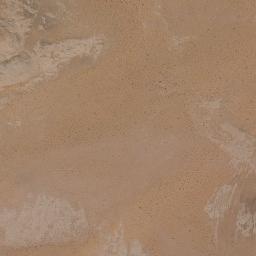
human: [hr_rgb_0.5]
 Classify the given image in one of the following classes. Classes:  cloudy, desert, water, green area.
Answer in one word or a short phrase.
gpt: desert